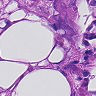
Metastatic tissue present: yes